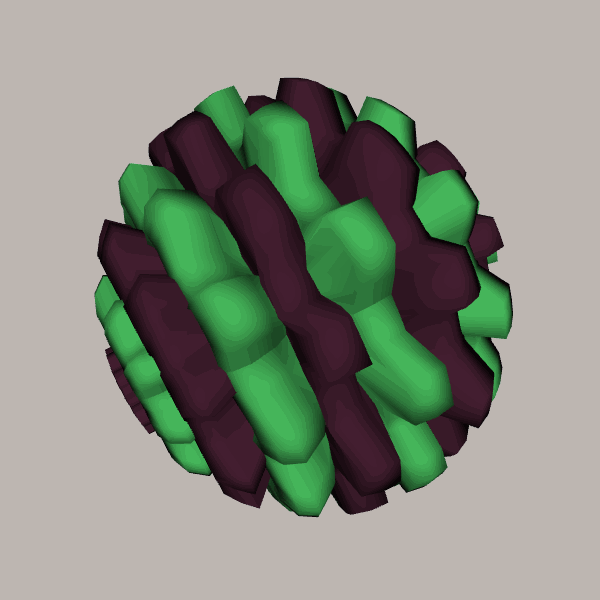
Background: light